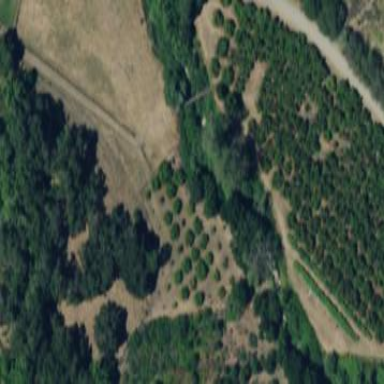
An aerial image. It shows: Orchard.